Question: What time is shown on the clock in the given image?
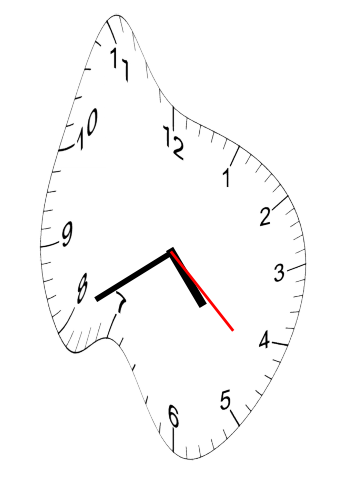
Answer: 04:40:22